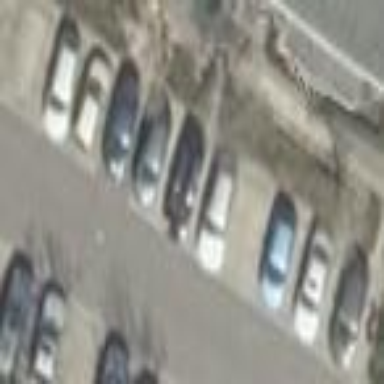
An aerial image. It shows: Street-side parking area.